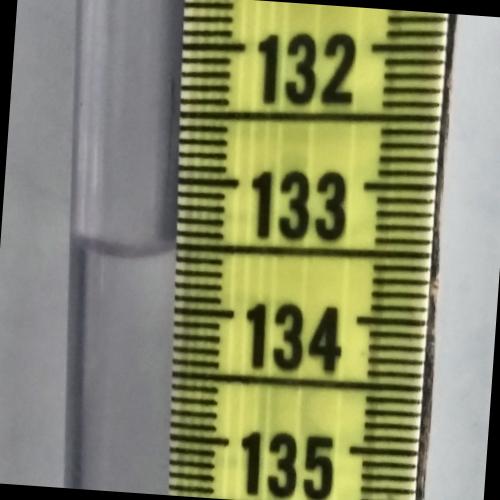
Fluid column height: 133.5 cm